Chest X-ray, PA view. Patient: 6 years old, sex F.
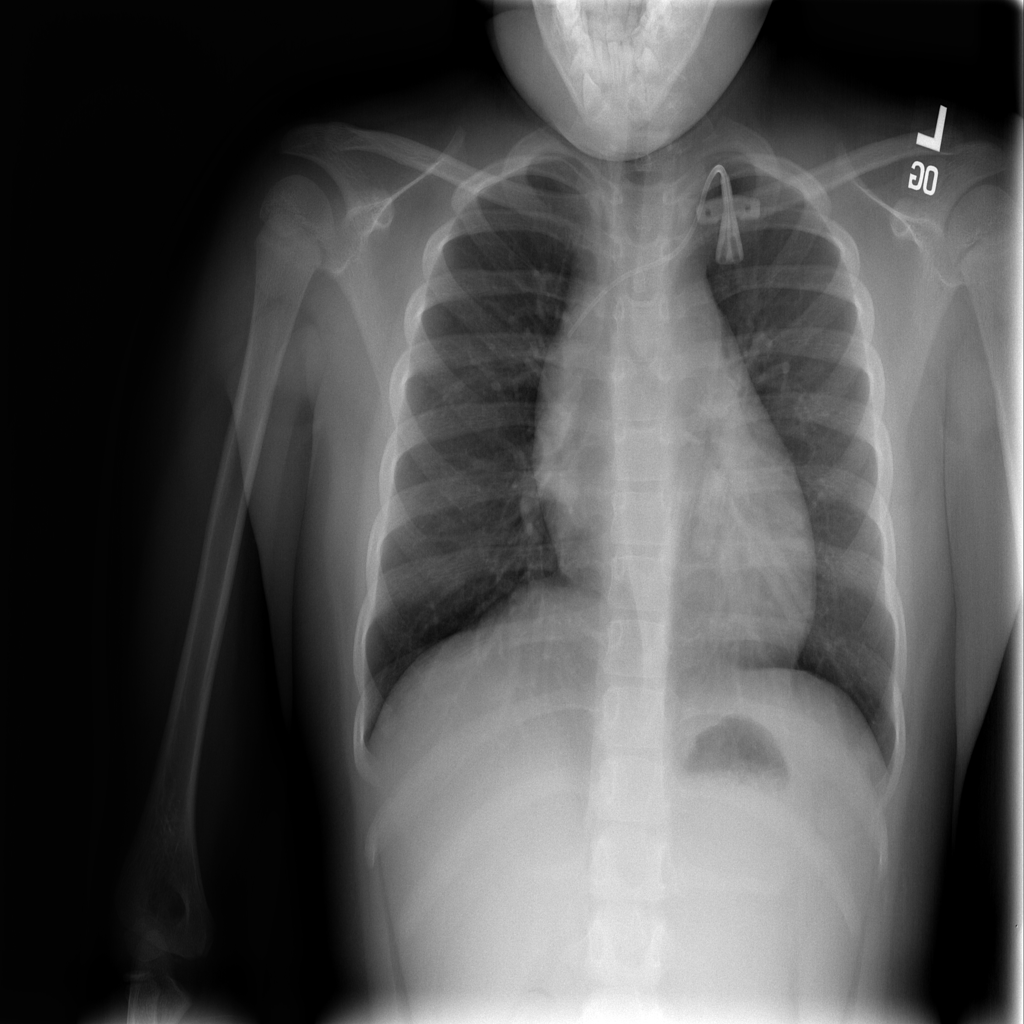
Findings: No Finding